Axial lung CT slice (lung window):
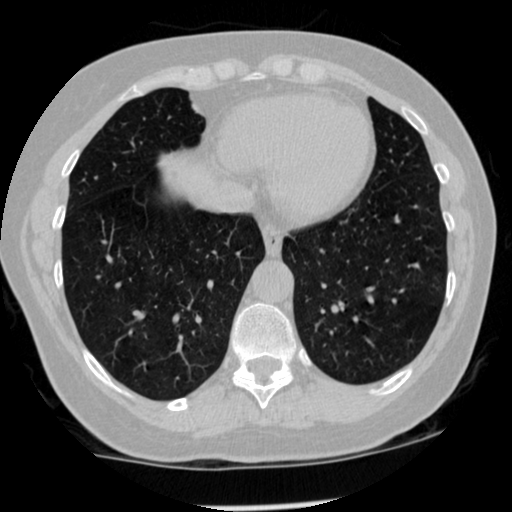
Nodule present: no